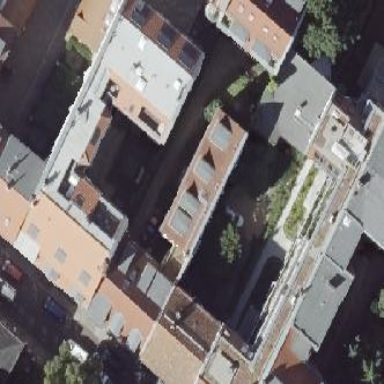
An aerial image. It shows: Residential building.